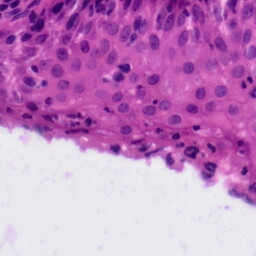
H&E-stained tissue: Tonsil